Question: I am current working on a Project that requires Sybase database. Hence I have installed ASE 16.0 Developer's Edition and Razor for easy access but my issue is that my Razor v6.3.19 cannot connect to the sybase. It returns with the error as can be seen on the attached screen

I can successfully access the database from isql on the terminal. Note that I am running this Ubnutu 14.04 and my database port was set to run on 7160
Sample message from the server log:
00:0006:00000:00009:2015/03/20 21:33:44.65 kernel network name Server_NAME, interface IPv4, address 127.0.1.1, type tcp, port 7160, filter NONE
Thanks in advance
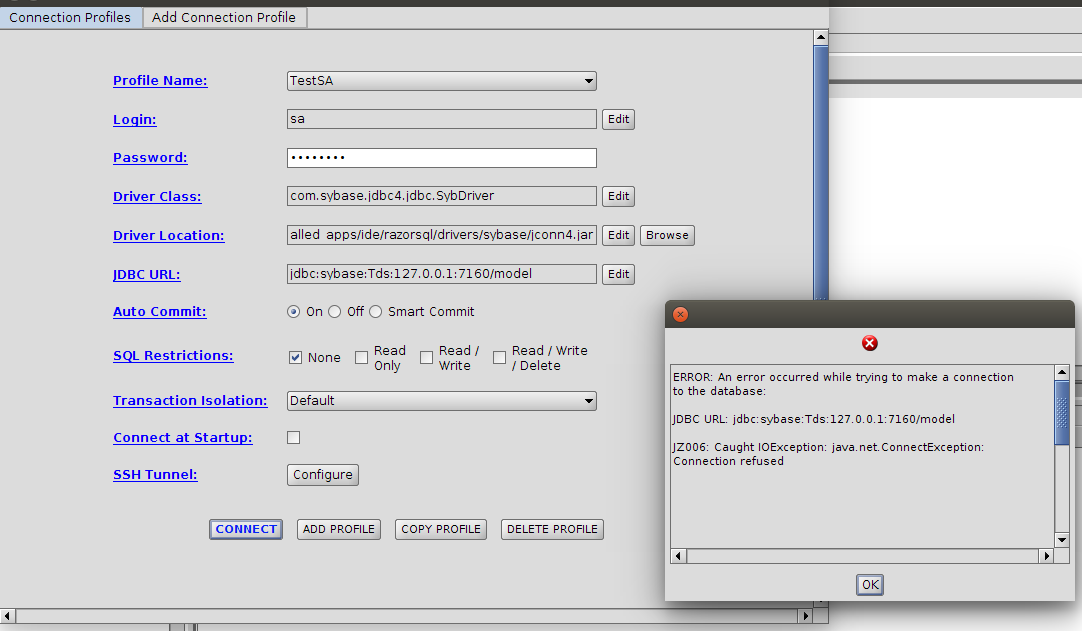
Answer: Connection refused means that the server isn't listening on the specified port, or your firewall actively prevents you from connecting to that port.
Your log shows that the server is listening on '127.0.1.1'; this is not the same address as '127.0.0.1', so the port might be open on '127.0.1.1', but not on '127.0.0.1'. Specifying '127.0.1.1' should allow you to connect.
All IPv4 address starting with 127 are a local loopback address (as defined in <URL>.